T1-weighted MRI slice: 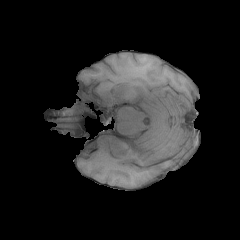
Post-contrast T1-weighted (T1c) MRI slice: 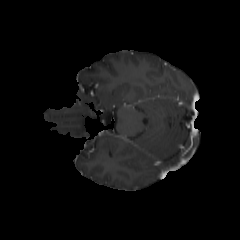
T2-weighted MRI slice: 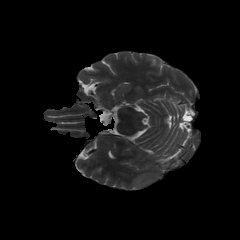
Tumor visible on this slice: yes